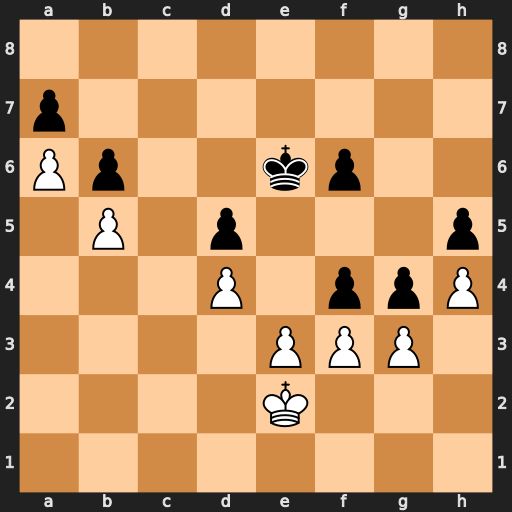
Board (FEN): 8/p7/Pp2kp2/1P1p3p/3P1ppP/4PPP1/4K3/8
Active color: w
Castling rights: -
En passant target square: -
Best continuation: fxg4 hxg4 e4